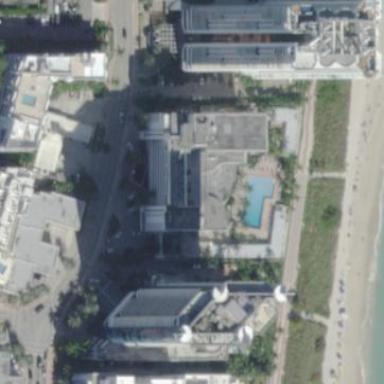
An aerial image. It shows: Hotel building.